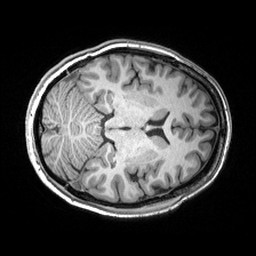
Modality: T1w
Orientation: axial
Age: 23
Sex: female
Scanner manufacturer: siemens
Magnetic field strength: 3 T
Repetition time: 2.53 s
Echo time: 0.00299 s